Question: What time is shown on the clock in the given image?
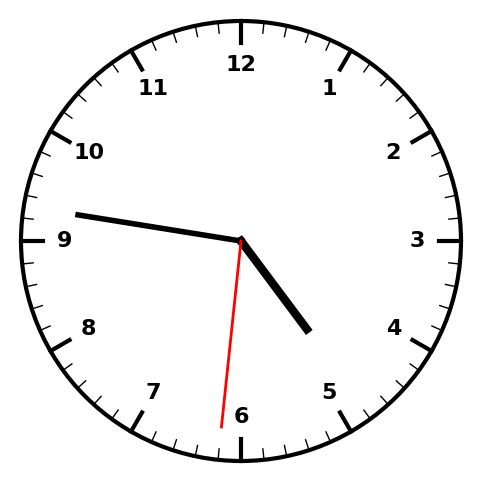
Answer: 04:46:31